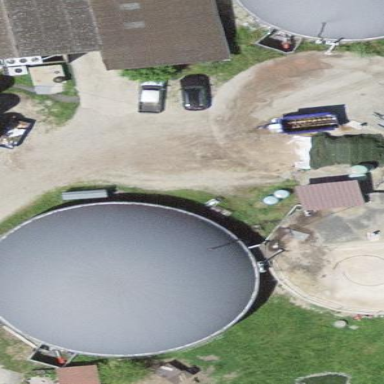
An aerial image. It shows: Storage tank building.